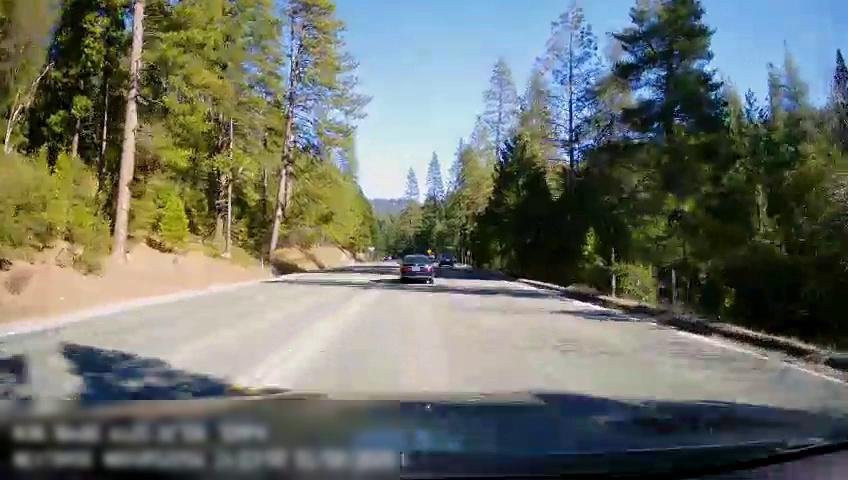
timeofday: Day
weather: Sunny
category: Drivable Space
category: Vehicles | Car
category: Vehicles | Car
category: Lanes | Opposite Lane
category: Lanes | Opposite Lane
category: Lanes | Current Lane
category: Lanes | Current Lane